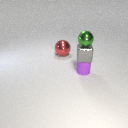
small gray metal cube above small purple rubber cylinder